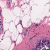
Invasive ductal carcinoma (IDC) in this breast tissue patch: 0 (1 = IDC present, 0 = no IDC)